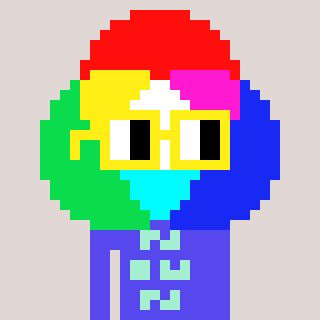
a pixel art character with square yellow glasses, a color circle-shaped head and a computerblue-colored body on a warm background